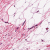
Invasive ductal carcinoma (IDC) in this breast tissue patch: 0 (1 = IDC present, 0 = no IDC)